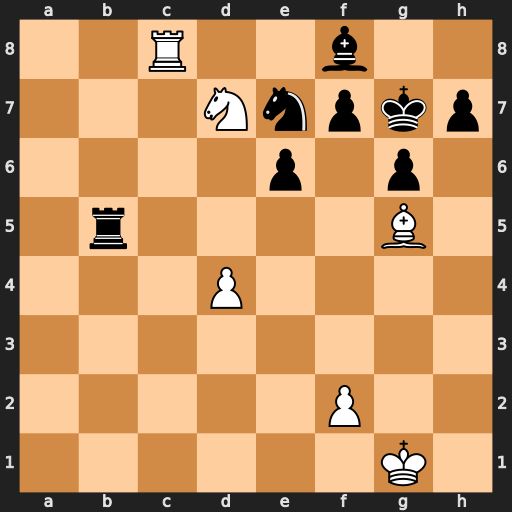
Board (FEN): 2R2b2/3Nnpkp/4p1p1/1r4B1/3P4/8/5P2/6K1
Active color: w
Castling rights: -
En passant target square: -
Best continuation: Bf6+ Kh6 Rxf8